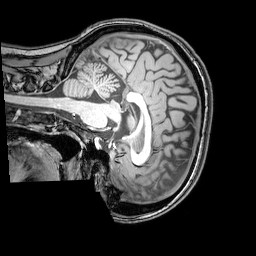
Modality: T1w
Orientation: sagittal
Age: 24
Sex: female
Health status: healthy
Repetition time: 0.081 s
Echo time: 0.037 s